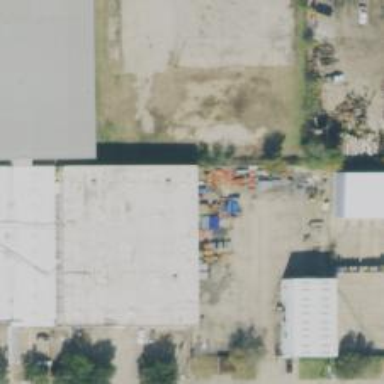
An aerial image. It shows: Warehouse building.